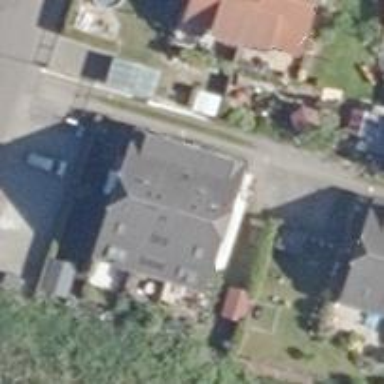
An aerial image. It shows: House with hipped roof.